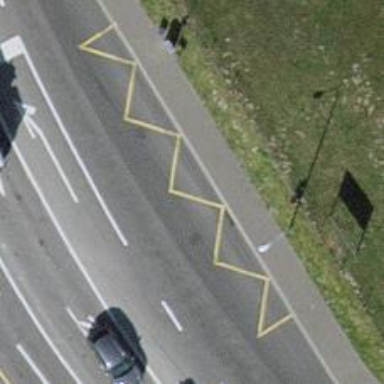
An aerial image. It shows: Bus stop with platform for public transport.